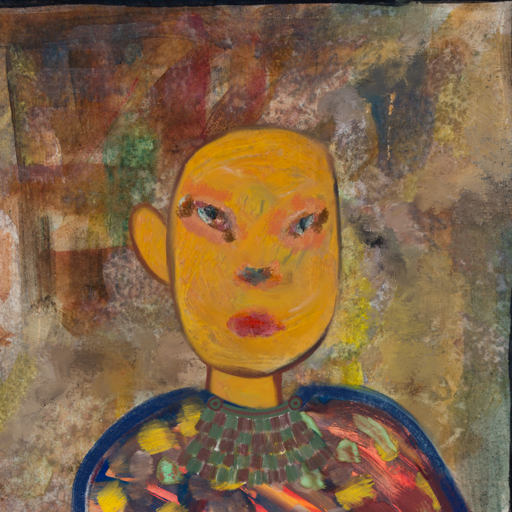
Background: Mosgoul, Head And Neck Front: After_Raid, Face Front: Boggyland, Bust: Mother_And_Son_Mother, Hair Front: Blank, Head Accessory: Blank, Second Necklace: After_Raid, Necklace: Blank, Baby: Blank